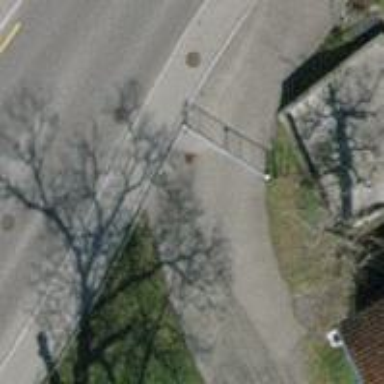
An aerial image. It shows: Gate.